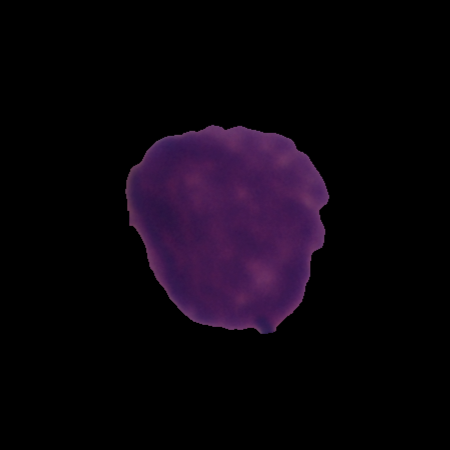
Label: healthy